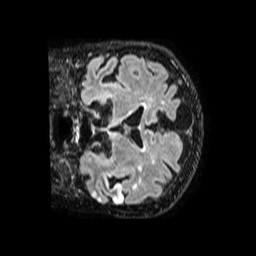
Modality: FLAIR
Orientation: coronal
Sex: female
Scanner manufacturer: philips
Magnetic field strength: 1.5 T
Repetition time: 4.8 s
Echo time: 0.3438 s